Question: Im looking for a way to put a bottom line under a dataframe that I print out in 'R'
The Output looks like

I want to print out the bottom line as long as the dataframe output is. But the width is varying.
Any Idea?
I'm trying to get rid of
'''
cat("---------------------------------------
")
'''
and want to make that dynamic to the output size of a given dataframe. The "-----" line should be not longer or shorter then the dataframe.
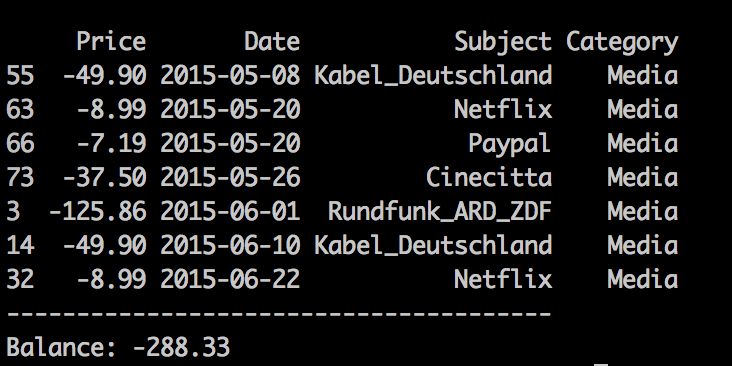
Answer: See how this works. Very simple counting of characters, no bells and whistles, but should do the expected job:
:
'''
# create a function that prints the data.frame with the line we want
lineLength <- function( testDF )
{
# start with the characters in the row names,
# plus empty space between columns
dashes <- max( nchar( rownames( testDF ) ) ) + length ( testDF )
# loop finding the longest string in each column, including header
for( i in 1 : length ( testDF ) )
{
x <- nchar( colnames( testDF ) )[ i ]
y <- max( nchar( testDF[ , i ] ) )
if( x > y ) dashes <- dashes + x else dashes <- dashes + y
}
myLine <- paste( rep( "-", dashes ), collapse = "" )
print( testDF )
cat( myLine, "
" )
}
# sample data
data( mtcars )
# see how it works
lineLength( head( mtcars ) )
mpg cyl disp hp drat wt qsec vs am gear carb
Mazda RX4 21.0 6 160 110 3.90 2.620 16.46 0 1 4 4
Mazda RX4 Wag 21.0 6 160 110 3.90 2.875 17.02 0 1 4 4
Datsun 710 22.8 4 108 93 3.85 2.320 18.61 1 1 4 1
Hornet 4 Drive 21.4 6 258 110 3.08 3.215 19.44 1 0 3 1
Hornet Sportabout 18.7 8 360 175 3.15 3.440 17.02 0 0 3 2
Valiant 18.1 6 225 105 2.76 3.460 20.22 1 0 3 1
--------------------------------------------------------------------
'''